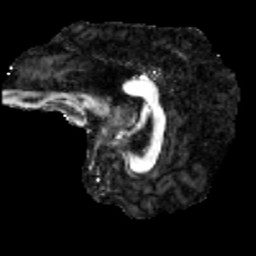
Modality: FA
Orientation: sagittal
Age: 24
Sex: female
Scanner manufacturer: siemens
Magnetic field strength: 3 T
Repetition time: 3.5 s
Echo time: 0.086 s